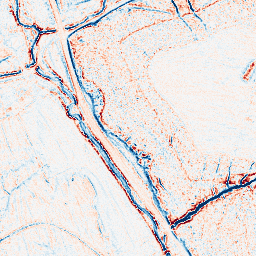
Category: edge_preserving
Decomposition family: anisotropic_diffusion
Decomposition parameters: iterations: 5
kappa: 30
gamma: 0.2
Upsampling method: quintic
Upsampling parameters: scale: 2
Upsampling scale: 2